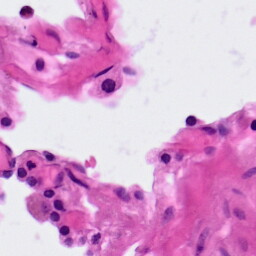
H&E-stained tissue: Lung